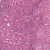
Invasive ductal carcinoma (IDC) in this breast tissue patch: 1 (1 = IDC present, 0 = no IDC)